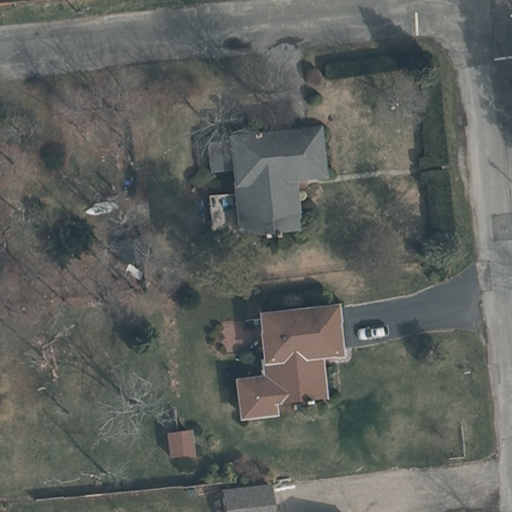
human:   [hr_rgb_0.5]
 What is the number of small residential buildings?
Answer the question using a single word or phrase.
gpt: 0

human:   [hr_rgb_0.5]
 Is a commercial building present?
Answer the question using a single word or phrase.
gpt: no

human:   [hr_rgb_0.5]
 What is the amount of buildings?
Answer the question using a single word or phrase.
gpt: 5

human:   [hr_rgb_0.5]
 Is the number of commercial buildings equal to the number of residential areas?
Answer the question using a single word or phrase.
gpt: no

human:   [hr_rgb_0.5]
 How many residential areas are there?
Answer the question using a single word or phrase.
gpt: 1

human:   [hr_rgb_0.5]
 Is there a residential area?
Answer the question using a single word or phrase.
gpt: yes

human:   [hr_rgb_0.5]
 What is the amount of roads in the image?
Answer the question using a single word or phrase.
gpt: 2

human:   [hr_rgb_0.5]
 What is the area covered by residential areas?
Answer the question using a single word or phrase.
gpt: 10595m2

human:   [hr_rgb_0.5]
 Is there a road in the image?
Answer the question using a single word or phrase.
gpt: yes

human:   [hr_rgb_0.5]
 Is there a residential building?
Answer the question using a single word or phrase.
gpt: yes

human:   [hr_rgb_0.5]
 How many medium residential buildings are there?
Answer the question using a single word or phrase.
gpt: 2

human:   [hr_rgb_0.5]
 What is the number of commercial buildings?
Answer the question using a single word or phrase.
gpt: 0

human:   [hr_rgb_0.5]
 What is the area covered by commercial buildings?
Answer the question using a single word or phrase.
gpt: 0m2

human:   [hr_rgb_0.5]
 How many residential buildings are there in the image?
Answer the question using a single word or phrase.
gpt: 2

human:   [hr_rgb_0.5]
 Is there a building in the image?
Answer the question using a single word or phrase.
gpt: yes

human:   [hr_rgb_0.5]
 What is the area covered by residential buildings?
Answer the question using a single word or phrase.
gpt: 843m2

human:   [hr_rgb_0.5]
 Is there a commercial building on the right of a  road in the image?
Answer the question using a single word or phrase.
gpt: no

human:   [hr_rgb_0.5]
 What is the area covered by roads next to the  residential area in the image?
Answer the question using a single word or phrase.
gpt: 0m2

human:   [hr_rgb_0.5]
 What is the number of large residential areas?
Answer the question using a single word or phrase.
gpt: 1

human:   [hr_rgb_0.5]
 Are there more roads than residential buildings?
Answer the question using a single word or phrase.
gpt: no

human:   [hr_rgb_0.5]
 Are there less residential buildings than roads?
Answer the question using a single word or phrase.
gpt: no

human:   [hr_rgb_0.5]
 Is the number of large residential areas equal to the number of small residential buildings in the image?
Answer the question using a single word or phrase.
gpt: no

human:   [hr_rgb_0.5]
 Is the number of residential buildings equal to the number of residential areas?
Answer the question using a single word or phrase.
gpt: no

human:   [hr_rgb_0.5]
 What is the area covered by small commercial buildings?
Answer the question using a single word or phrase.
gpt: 0m2

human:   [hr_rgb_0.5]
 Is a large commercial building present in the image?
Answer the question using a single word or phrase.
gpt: no

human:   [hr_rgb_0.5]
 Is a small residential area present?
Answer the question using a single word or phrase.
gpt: no

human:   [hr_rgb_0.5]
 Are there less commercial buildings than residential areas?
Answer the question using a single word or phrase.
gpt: yes

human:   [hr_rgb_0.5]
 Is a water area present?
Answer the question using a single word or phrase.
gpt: no

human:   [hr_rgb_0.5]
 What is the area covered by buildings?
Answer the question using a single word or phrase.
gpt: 956m2

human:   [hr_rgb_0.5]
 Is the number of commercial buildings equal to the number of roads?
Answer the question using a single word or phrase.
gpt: no

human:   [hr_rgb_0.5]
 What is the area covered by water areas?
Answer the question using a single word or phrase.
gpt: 0m2

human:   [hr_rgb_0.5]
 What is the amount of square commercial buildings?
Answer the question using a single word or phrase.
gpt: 0

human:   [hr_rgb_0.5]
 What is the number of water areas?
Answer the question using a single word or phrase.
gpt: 0

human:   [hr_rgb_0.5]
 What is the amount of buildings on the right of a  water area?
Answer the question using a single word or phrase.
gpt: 0

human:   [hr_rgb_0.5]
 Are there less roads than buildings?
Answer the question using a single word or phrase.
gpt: yes

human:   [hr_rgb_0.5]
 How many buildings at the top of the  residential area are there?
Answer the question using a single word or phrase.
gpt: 5

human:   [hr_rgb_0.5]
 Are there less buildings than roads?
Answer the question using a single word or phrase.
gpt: no

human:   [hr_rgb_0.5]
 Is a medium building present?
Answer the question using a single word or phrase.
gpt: yes

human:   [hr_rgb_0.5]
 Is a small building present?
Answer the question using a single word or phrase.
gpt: yes

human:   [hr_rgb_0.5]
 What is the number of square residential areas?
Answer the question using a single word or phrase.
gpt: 0

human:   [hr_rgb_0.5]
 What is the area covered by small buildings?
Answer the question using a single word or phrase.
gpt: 112m2

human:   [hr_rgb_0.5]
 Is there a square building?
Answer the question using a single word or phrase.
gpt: no

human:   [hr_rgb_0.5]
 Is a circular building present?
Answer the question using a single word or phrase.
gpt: no

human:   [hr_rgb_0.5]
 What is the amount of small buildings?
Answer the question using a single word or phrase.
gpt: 3

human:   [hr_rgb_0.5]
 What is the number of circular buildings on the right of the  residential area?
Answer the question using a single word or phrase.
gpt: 0

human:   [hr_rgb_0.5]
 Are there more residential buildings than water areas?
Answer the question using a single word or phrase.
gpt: yes

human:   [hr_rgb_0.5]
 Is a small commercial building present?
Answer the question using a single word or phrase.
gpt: no

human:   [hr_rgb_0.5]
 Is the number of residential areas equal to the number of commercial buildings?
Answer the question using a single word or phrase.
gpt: no

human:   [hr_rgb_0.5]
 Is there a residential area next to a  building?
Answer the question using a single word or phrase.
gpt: yes

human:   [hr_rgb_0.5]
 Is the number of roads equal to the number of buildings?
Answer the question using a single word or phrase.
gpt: no

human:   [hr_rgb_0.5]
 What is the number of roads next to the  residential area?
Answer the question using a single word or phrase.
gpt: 2

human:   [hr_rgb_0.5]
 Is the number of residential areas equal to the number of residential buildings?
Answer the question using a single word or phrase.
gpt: no

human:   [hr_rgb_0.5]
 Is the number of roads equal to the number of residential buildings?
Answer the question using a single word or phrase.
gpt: yes

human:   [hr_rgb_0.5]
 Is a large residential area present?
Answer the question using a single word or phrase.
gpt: yes

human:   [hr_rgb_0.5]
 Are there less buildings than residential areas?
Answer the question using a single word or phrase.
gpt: no

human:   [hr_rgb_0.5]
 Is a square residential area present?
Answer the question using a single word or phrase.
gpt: no

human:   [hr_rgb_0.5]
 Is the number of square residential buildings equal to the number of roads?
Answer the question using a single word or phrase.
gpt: no

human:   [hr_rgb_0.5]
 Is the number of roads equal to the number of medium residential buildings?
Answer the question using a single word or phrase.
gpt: yes

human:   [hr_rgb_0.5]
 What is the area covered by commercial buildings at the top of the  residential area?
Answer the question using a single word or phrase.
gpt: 0m2

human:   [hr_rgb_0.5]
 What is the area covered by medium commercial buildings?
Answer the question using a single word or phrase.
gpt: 0m2

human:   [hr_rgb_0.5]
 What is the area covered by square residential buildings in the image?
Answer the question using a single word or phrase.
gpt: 0m2

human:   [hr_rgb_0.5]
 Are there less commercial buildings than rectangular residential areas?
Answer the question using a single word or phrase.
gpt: yes

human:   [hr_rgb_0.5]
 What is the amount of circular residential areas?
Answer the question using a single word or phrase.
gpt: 0

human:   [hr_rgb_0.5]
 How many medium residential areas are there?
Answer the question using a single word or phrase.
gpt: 0